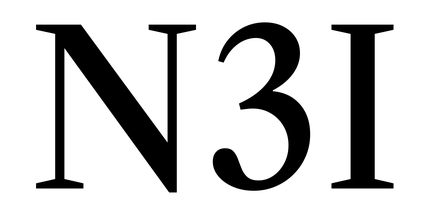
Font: LibreCaslonText_Regular